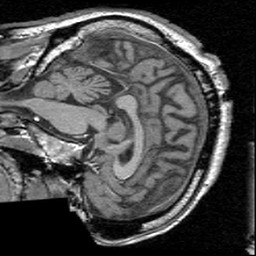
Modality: T1w
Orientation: sagittal
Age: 41
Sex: male